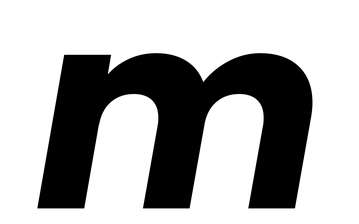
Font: Poppins-BoldItalic